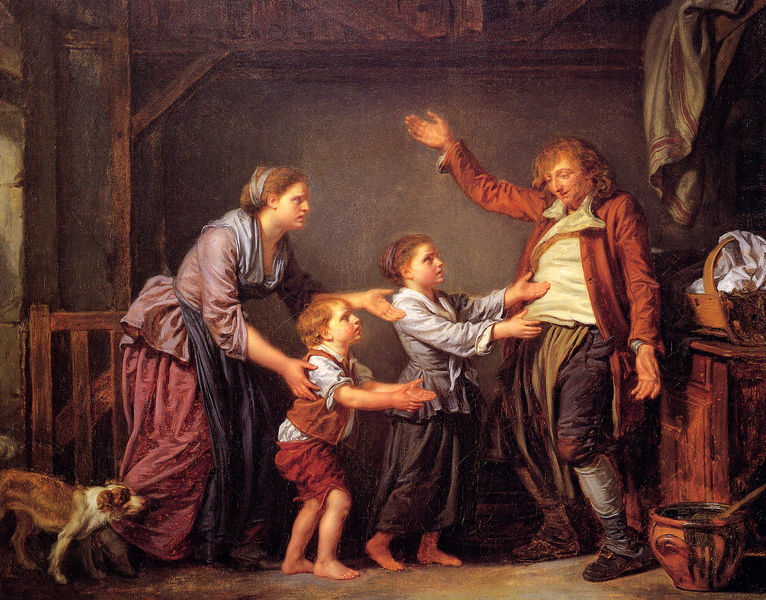
Titel: The Drunken Cobbler
Künstler: Jean Baptiste Greuze
Standort: Oregon
Institution: Portland Art Museum
Schlagwörter: blau, dunkel, gemälde, gruppe, mann, schatten, weiß, menschen, mädchen, wäsche, braun, fenster, frau, geste, grau, haar, hell, holz, kleid, licht, orange, raum, schwarz, szene, tisch, zimmer, gebäude, gürtel, hund, rot, tier, tuch, rock, alkohol, betrunken, blond, hemd, jacke, trinken, wand, arm, arme, falten, schale, schüssel, gesten, hände, möbel, öl, gitter, hütte, boden, haare, interieur, realismus, stoff, decke, eltern, familie, innen, kind, mutter, vater, theater, locken, rechts, alltag, bauern, genre, kinder, krug, vase, beine, schürze, topf, kommode, schrank, genremalerei, naturalismus, jungen, lila, violett, romantik, ölgemälde, querformat, löffel, korb, balken, geländer, stube, kammer, faltenwurf, laken, junge, weste, tor, barfuss, truhe, knabe, scheune, links, haustier, schuh, biedermeier, anrichte, wams, stall, richtung, trog, kniestrümpfe, begrüßung, trinker, interieru, eimer, genregemälde, armut, drama, möbelstück, bitten, trunken, holzbalken, söhne, tuche, betteln, wiege, pott, sittenbild, scheine, greuze, alkoholiker, beinwickel, besoffen, hemde, händezentrum, lichtzentrum, schlagende mann, zu hause, kinde, zerren, herberge, berauscht, topg, biedermaiser, familie+